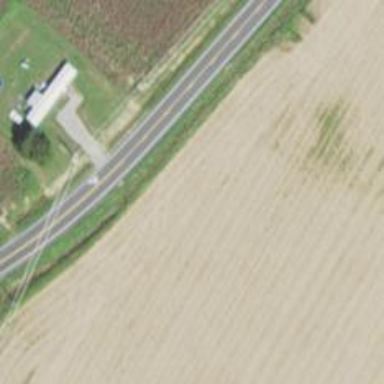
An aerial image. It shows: Secondary road.